Current action and preconditions to check: trajectory_clear

Your task: For each precondition in the list above, predict whether it will hold at this action.

Consider the current scene as observed from the mobile robot's camera, and analyze the predicted future states of all dynamic agents (e.g., people, animals, vehicles, or any moving entities) within the NEXT SECOND.

IMPORTANT: Only answer "very likely" if you are absolutely certain—based on strong, clear evidence—that a dynamic agent will violate the precondition in the predicted future state. Do NOT answer "very likely" for unlikely, ambiguous, or low-probability risks.

Ask yourself for each precondition: Is there a high probability, with clear and convincing evidence, that the predicted future states of any dynamic agent will interfere with the predicted future state of the currently executing action within the NEXT SECOND, causing that precondition to fail?

Assess the risk level based on these predictions. Use "likely" or "very likely" if motions create a clear risk of interference.

Use "neutral" or "improbable" if agents are nearby but their predicted paths are clearly diverging or non-conflicting.

Failure Risk Categories: "very improbable", "improbable", "neutral", "likely", "very likely"

Answer Format: Output ONLY the probability_of_failure value from these categories: "very improbable", "improbable", "neutral", "likely", "very likely"

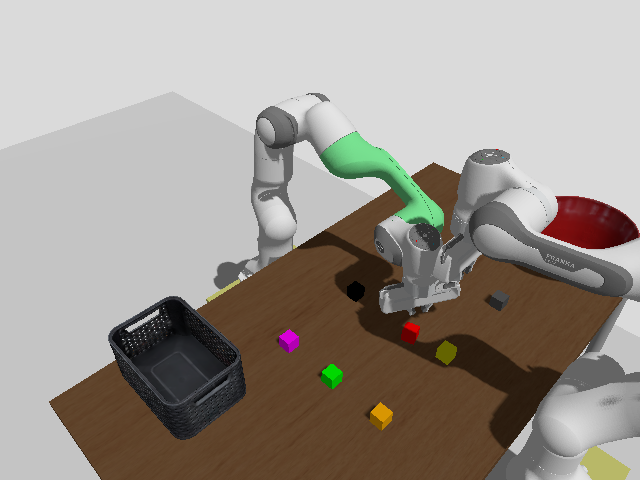

Answer: neutral